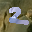
Label: 2